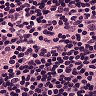
Metastatic tissue present: no